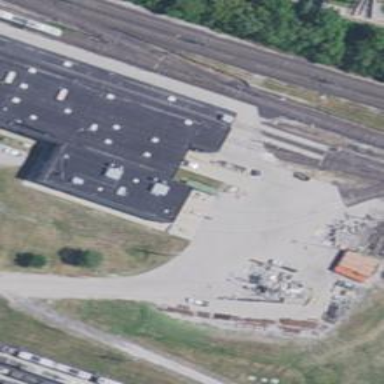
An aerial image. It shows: Light rail tunnel passing through building passage in service yard. The railway is electrified with contact line.